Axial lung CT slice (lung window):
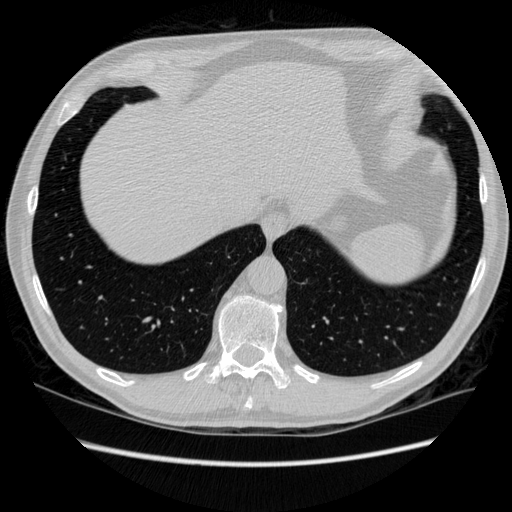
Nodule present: no